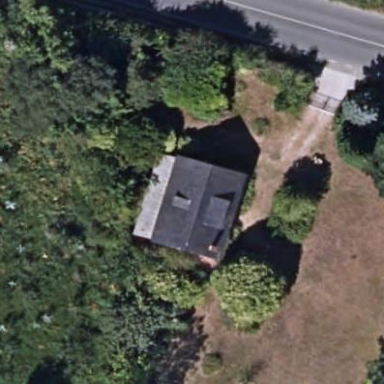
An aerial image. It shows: Simple house.